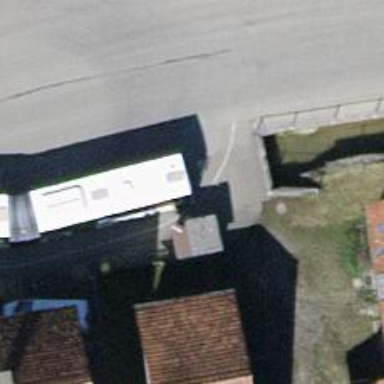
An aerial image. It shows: Bus stop with shelter. It is platform for public transport.